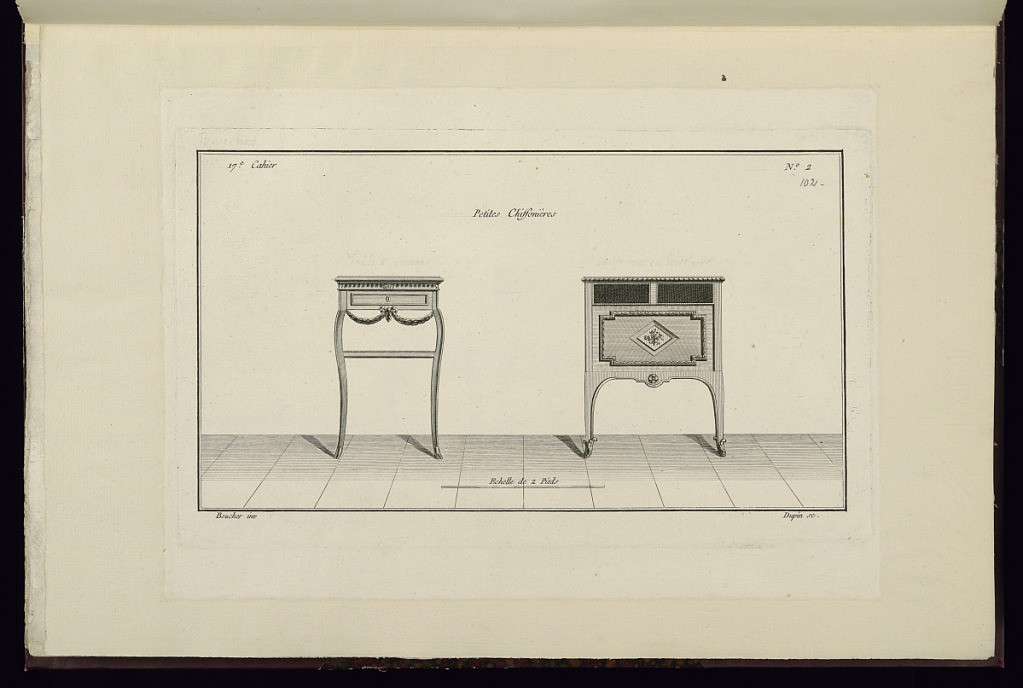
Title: Petites Chiffonières
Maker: Juste-François Boucher, French, 1736 – 1782
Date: ca. 1775
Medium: Engraving on off white laid paper
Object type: Print
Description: Design for two sets of drawers, decorated with ornament motifs including garland, floral relief, fluting, lamb tongue, ribbon twist, and rosette. The plate is signed.